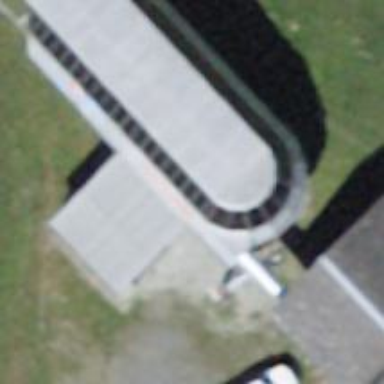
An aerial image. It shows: Aerialway station.